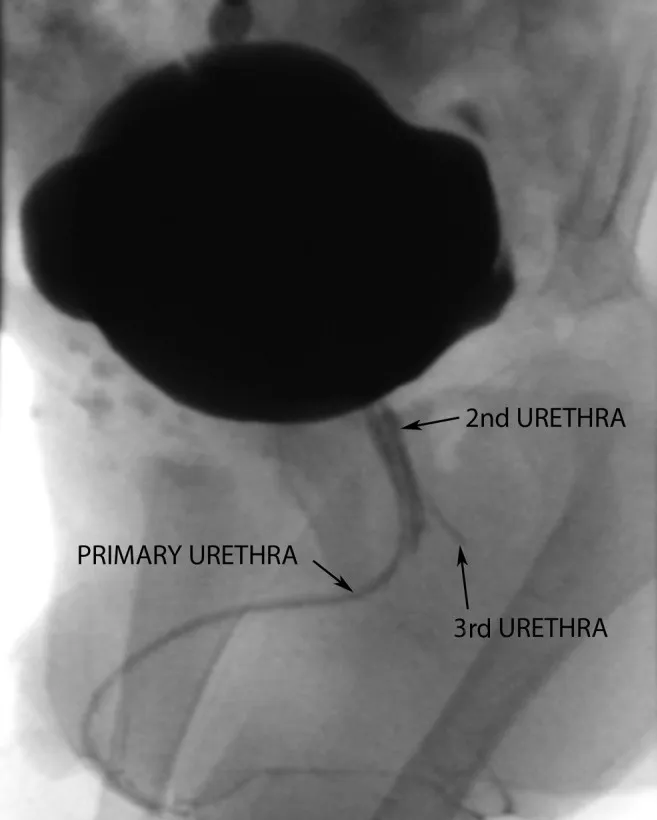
Voiding cystourethrogram, observing hypoplastic urethra running parallel to the main urethra (2nd urethra), and perineal urethra in Y (3rd urethra).
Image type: radiology (x_ray)